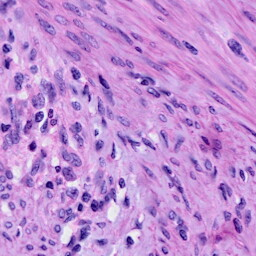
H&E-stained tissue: Cervix